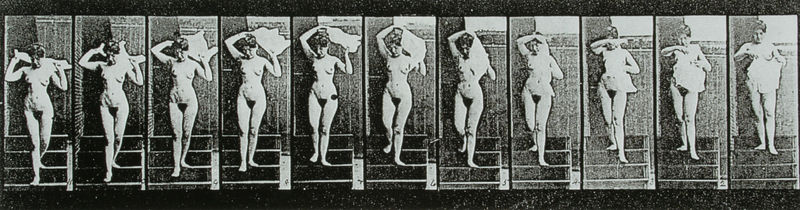
Titel: Menschliche Fortbewegung Nr. 133
Künstler: Eadweard Muybridge
Institution: Privatbesitz
Schlagwörter: akt, dunkel, körper, nackt, weiß, akte, baden, badende, bewegung, brust, busen, fenster, frau, grau, hell, schwarz, dame, tuch, jung, anatomie, arme, kleidung, bild, wind, gehen, haare, tänzerin, frontal, rechts, beine, brüste, dutt, strand, bilder, fotos, frauenakt, trocknen, studie, mauer, treppe, handtuch, umkleide, stufe, stufen, bauch, nackte, scham, scheide, foto, fotografie, photographie, bad, barfuss, gang, links, badend, abtrocknen, ausziehen, hinten, schwarz weiss, reihe, photo, serie, film, schamhaare, haltend, abfolge, einzelbilder, aufnahme, steigen, anziehen, schamdreieck, vorne, bewegungsstudie, bildfolge, verhüllen, schamhaar, intim, sequenz, strandkorb, schritte, ablauf, bilderfolge, photos, herabsteigen, schambehaarung, bewegungsablauf, muybridge, sequenzen, stieglitz, akt die treppe herabsteigend, alfred stieglitz, bewegenung, georgia o'effe, laterna, laterna magica, laterna magika, rückläufig, schambereic, schambereich, umgekehrt, absteigend, schappschoos, nackkt